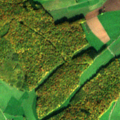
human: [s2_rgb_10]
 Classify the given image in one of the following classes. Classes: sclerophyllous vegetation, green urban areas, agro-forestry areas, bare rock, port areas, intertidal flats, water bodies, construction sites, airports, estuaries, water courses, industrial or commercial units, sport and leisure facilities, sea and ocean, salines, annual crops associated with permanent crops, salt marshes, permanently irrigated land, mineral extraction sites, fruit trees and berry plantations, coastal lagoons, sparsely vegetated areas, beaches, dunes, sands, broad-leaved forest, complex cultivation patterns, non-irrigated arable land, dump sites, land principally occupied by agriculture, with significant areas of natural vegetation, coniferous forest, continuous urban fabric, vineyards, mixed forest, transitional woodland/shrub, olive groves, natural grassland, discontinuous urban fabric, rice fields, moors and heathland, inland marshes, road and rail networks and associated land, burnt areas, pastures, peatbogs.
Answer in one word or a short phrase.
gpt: discontinuous urban fabric, pastures, broad-leaved forest